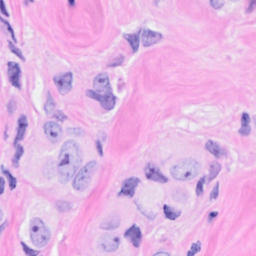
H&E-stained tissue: Breast